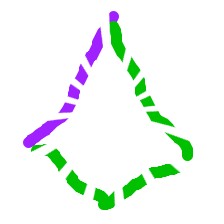
Shape: kite